Question:
I have a UI where the data comes from 4 tables M1,M2,M3,M4 and I got a save button which will Update data in these four tables.
Now I have a dynamic query in another table "tblDynamic". Which have some operations to do at different places of database or even it can Send Emails.
My requirement is whenever certain values in M1,M2,M3,M4 meets certain conditions. It should trigger this dynamic query.
- - -
'''
IF M1.a = M2.b OR M2.b <> M3.c
BEGIN
//execute some operation
END
'''
---
'''
Create trigger tgrM1 On M1
BEGIN
DECLARE @Query NVARCHAR(MAX)
SELECT @Query = DynamicQuery FROM tblDynamic WHERE type = 'xyz'
IF @Query <> ''
BEGIN
//fire some dynamic query
END
'''
My problem here is if I have trigger on both the tables
So when there is an OR condition
I have to either fire M1 tables trigger or M2 tables trigger.
What if both the conditions are true?
I get the dynamic query fired twice
how to solve this? any suggestions please let me know.
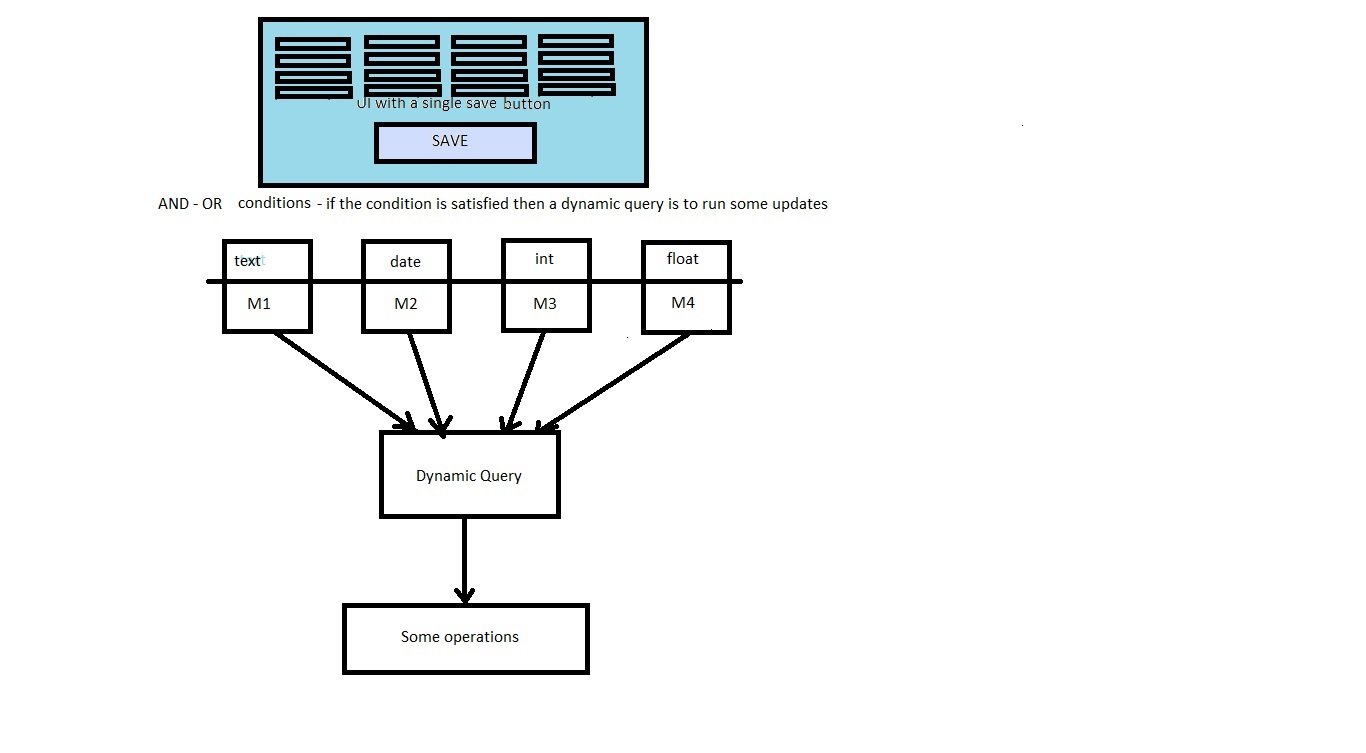
Answer: I have solved this issue by just adding a temp table to the database.
And moving the trigger onto that temp table.
While the save button is clicked for M1,M2,M3,M4 to save data from the UI.
The changed data is also inserted into "Mtemp" table from all four tables.
And the trigger on "Mtemp" table gets fired to perform my dynamic query operation. Using the combined data of M1, M2, M3, M4 into Mtemp.
Hope this will help someone who is facing similar issue.